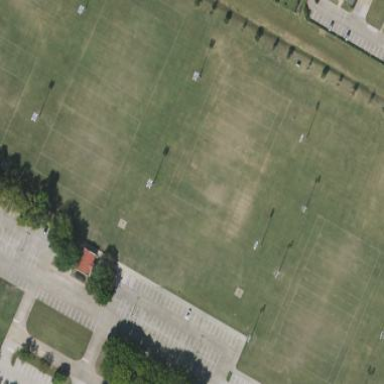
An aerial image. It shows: Soccer pitch for leisureland activities.